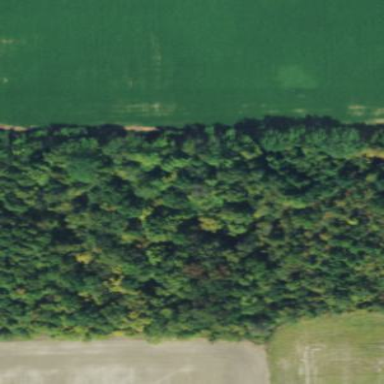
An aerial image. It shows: Serene woodland landscape.